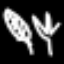
Label: leaf